Interaction volume radius: 10 \u00c5
Interaction volume height: 10 \u00c5
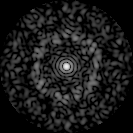
Disorder parameter: 0.8247